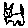
Label: cat